Interaction volume radius: 5 \u00c5
Interaction volume height: 10 \u00c5
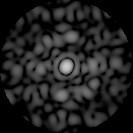
Disorder parameter: 0.8404